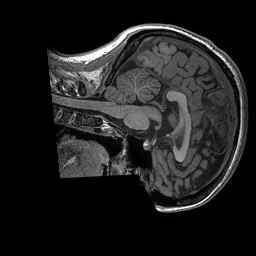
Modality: T1w
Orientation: sagittal
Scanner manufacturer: ge
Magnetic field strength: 3 T
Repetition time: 0.008156 s
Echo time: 0.00318 s